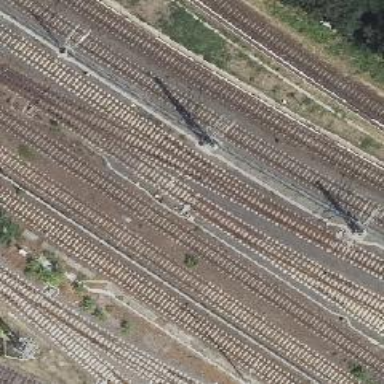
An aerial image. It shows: Railway track with contact line for electrification.